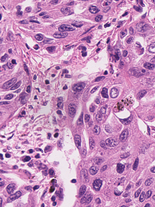
Tumor epithelial tissue: yes
Tumor-associated stroma tissue: yes
Normal tissue: no